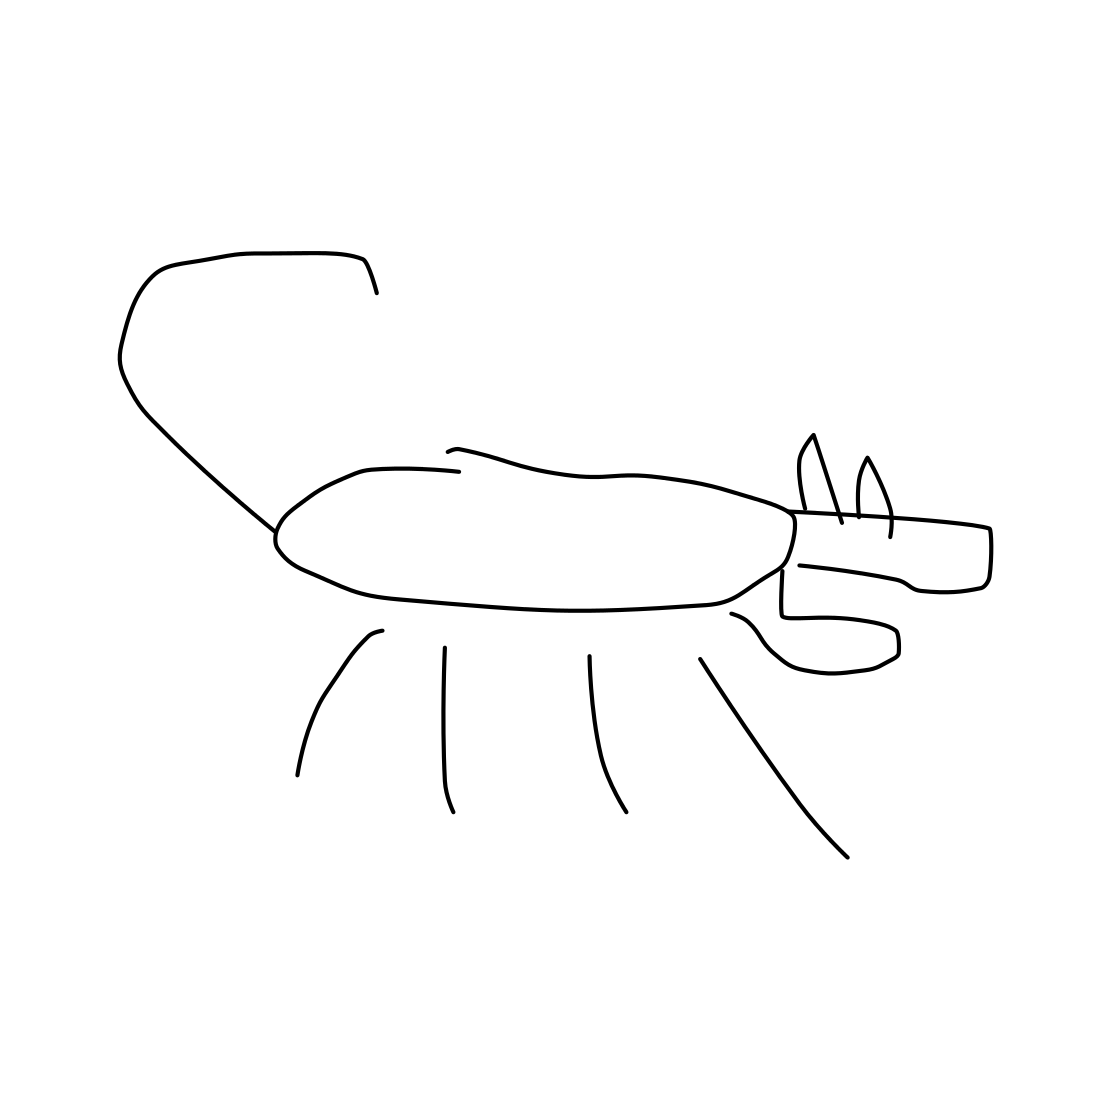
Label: dog